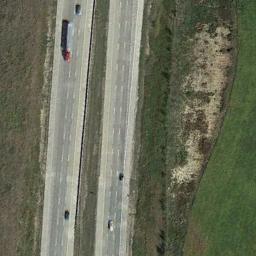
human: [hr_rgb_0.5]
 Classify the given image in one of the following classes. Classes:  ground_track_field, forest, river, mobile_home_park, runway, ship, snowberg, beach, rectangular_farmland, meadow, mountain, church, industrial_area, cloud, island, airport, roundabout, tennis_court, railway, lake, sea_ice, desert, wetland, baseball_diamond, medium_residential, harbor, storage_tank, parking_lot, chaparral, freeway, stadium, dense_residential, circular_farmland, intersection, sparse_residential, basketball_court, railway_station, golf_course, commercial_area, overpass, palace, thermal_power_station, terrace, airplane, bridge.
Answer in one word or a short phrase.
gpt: freeway